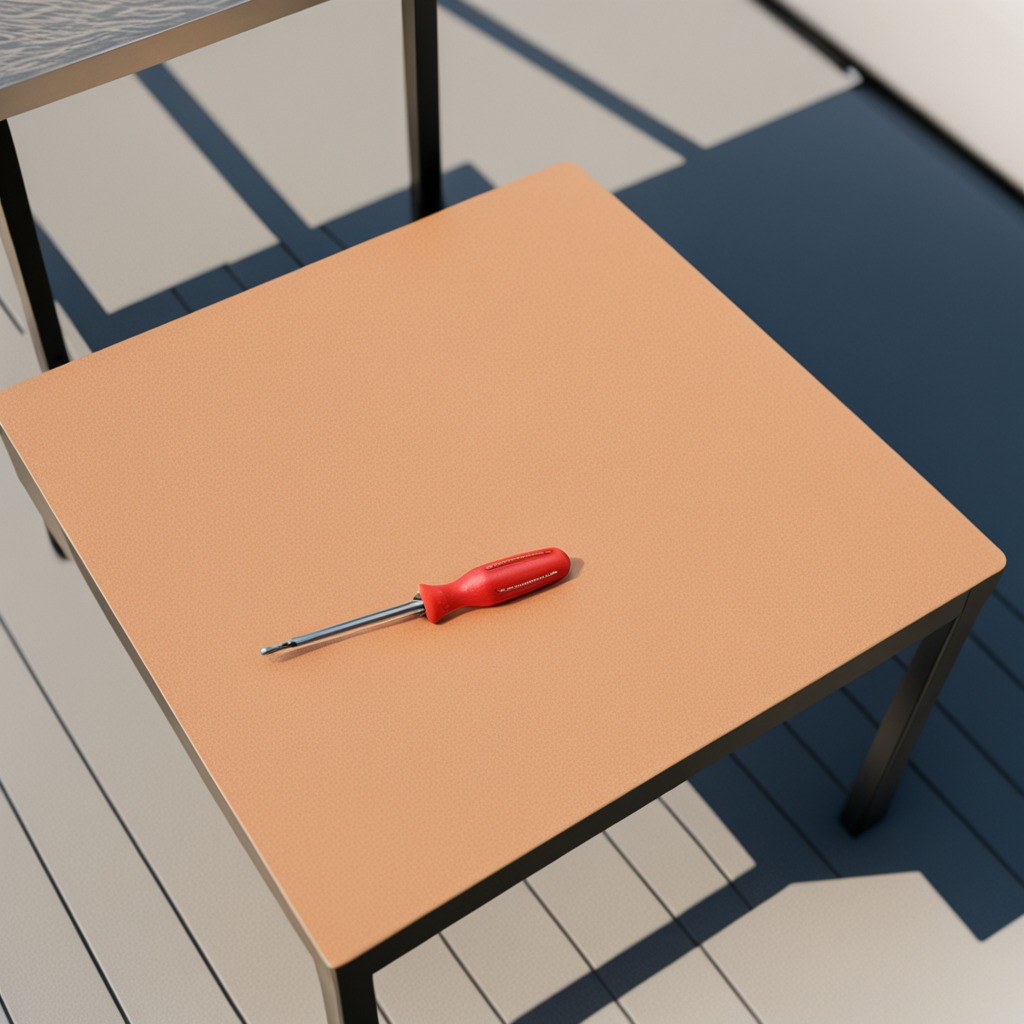
A screwdriver lying on the table.